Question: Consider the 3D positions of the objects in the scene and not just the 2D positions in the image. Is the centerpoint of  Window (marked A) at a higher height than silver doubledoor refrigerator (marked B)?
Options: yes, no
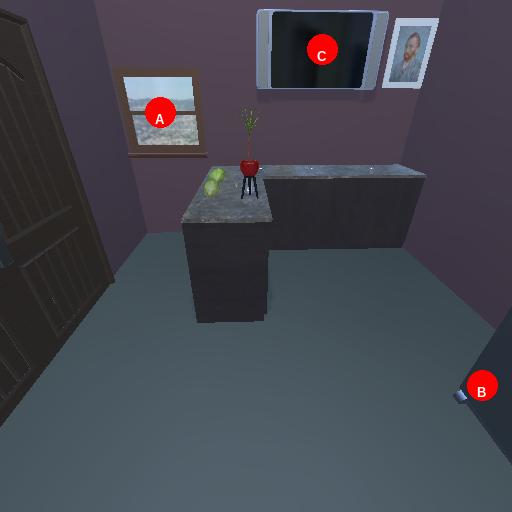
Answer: yes